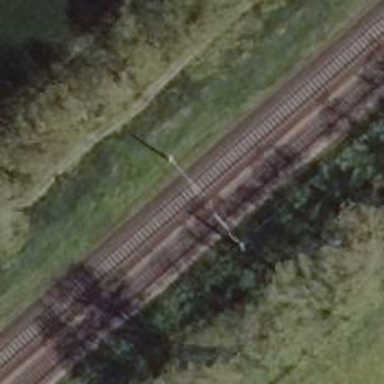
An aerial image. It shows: Milestone along the railway track with catenary mast.